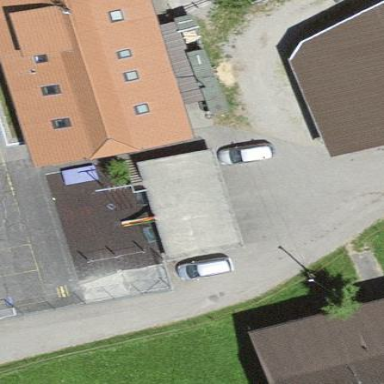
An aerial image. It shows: Garage.